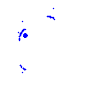
Particle: pion